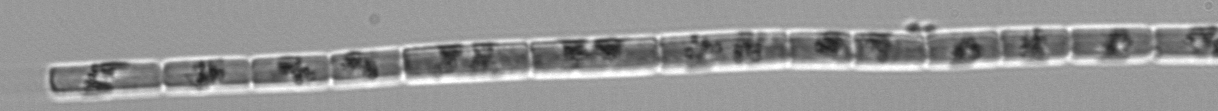
Label: Guinardia_delicatula